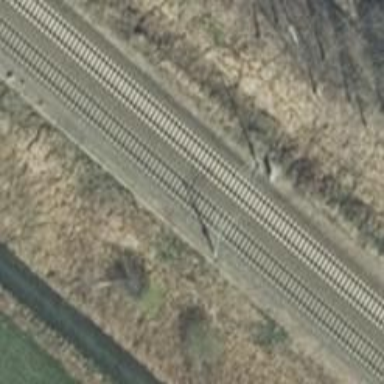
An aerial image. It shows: Milestone along the railway with catenary mast.